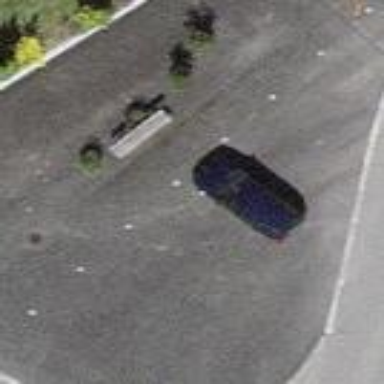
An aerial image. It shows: Parking available on the street side.